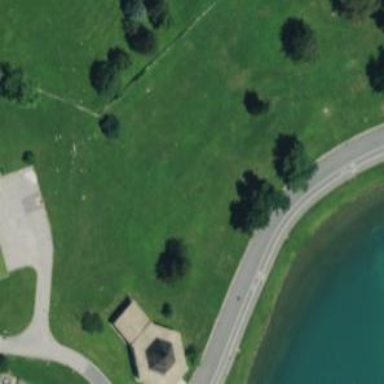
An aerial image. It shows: Disc golf hole.